This grayscale image was formed by reshaping a rotor test-rig vibration snapshot into a 2-D grid. Classify the rotor condition as one of: normal, misalignment, unbalance, looseness.
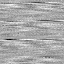
Answer: looseness